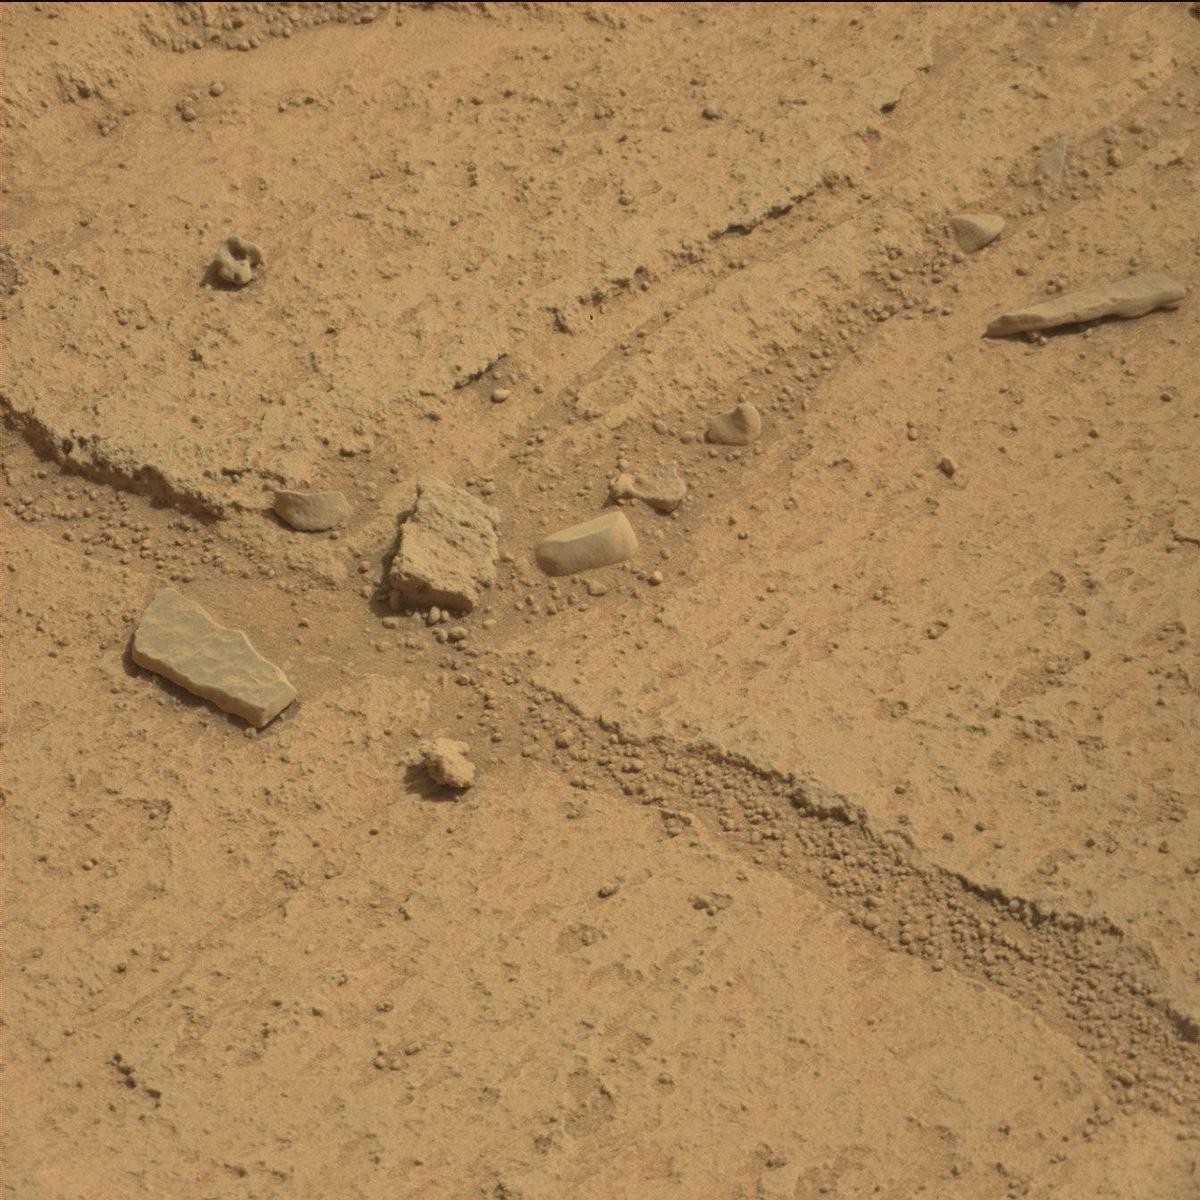
Terrain classes present: Bedrock, Rock, Sand / Soil